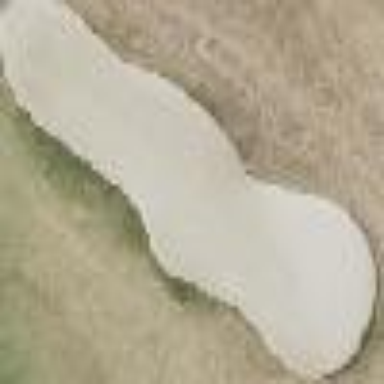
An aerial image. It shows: Golf bunker filled with sandy terrain.